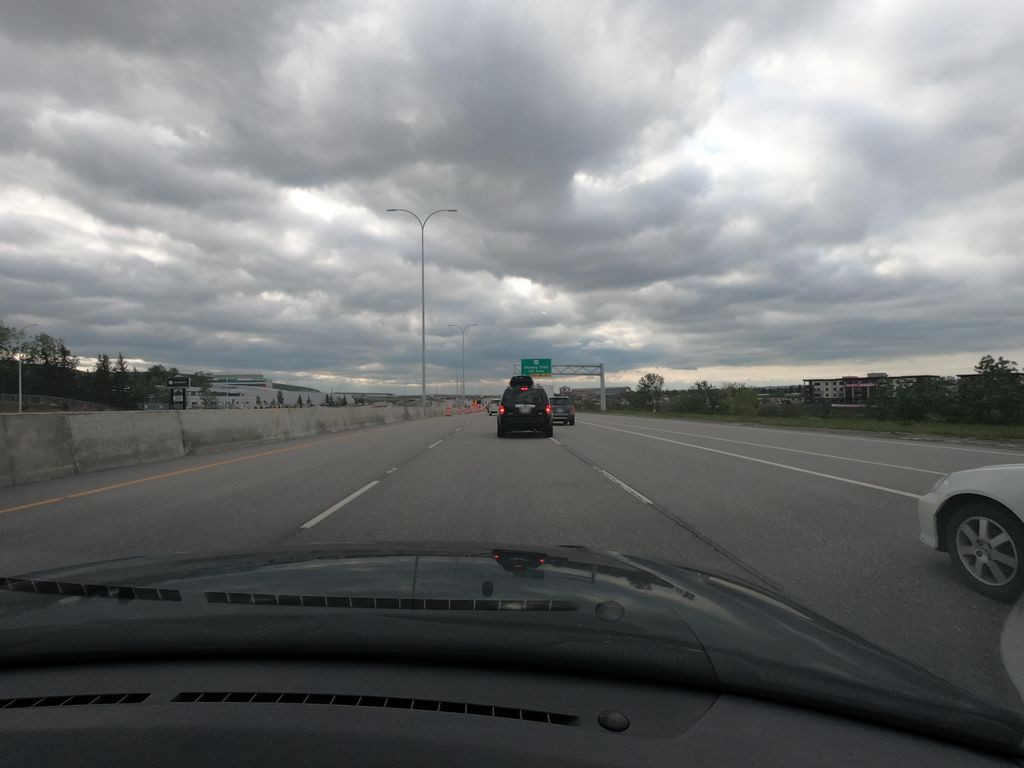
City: calgary